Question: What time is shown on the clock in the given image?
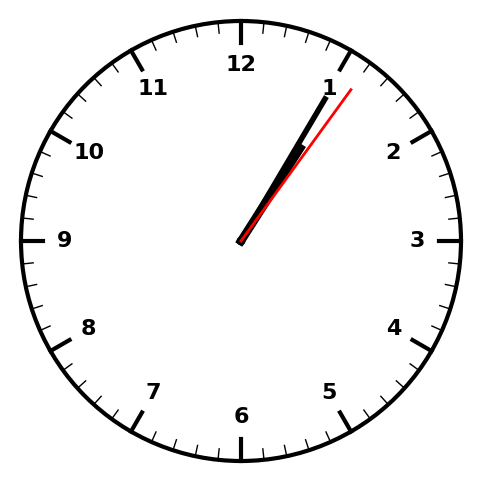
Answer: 01:05:06